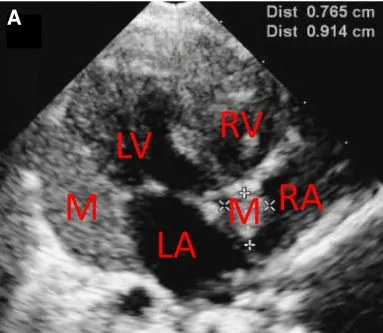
Transthoracic echocardiography (A-D) showing that there are multiple hyperechogenic masses within the atrial septum (0.765 cm x 0.914 cm and 0.7 cm x 1.2 cm), the interventricular septum (0.816 cm x 1.35 cm) and the inferolateral wall of the left ventricle (1.37 cm x 3.07 cm).
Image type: radiology (ultrasound)